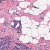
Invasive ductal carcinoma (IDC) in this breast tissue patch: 1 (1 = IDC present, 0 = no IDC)